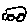
Label: car